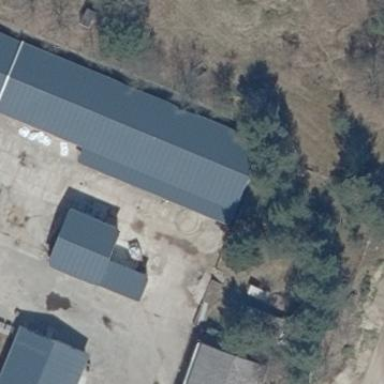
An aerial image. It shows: Industrial building with gabled roof.